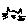
Label: cat